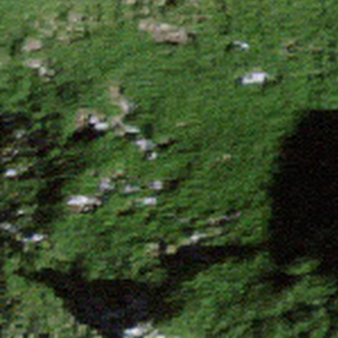
Label: other